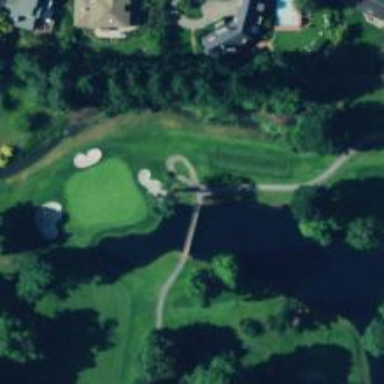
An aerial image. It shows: Path designated for golf carts.